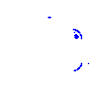
Particle: pion